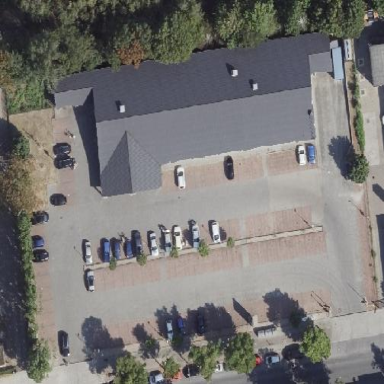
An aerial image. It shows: Retail area.